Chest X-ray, PA view. Patient: 40 years old, sex M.
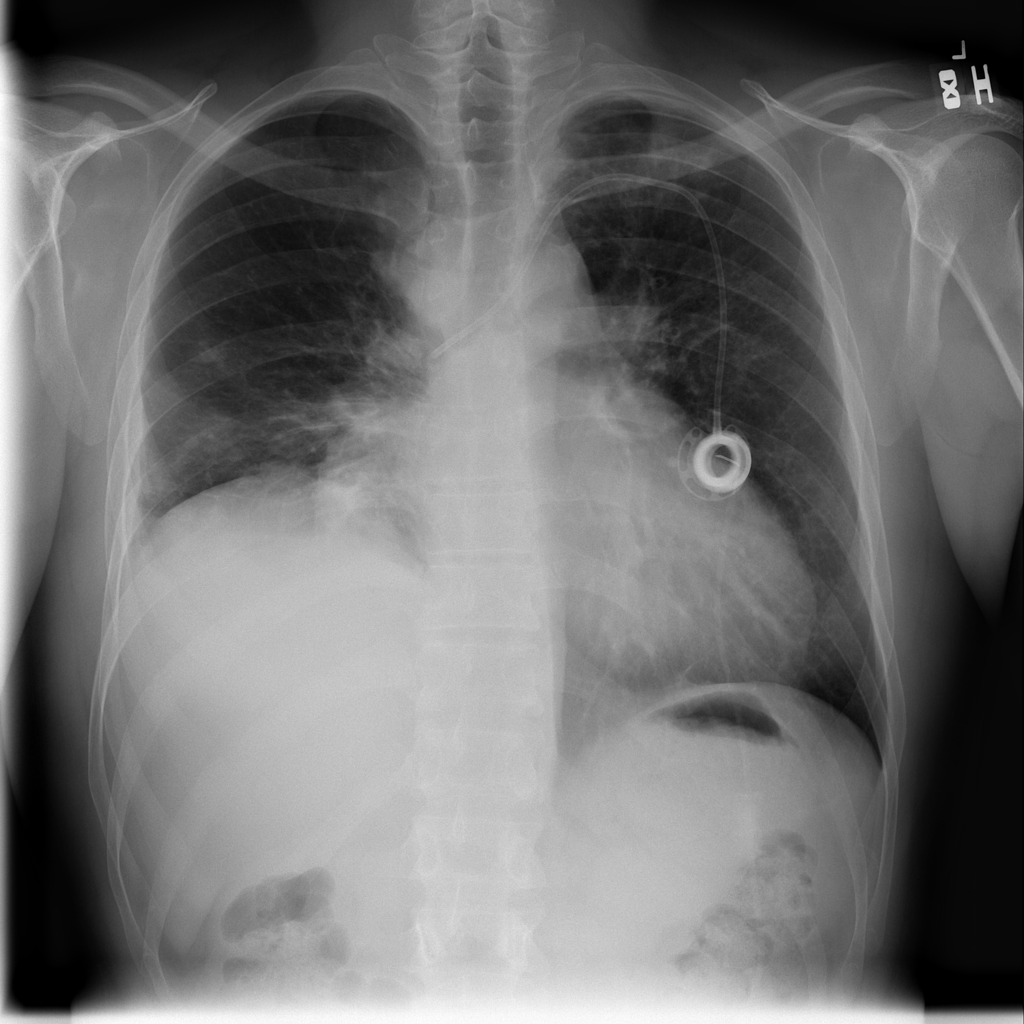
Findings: Infiltration, Nodule